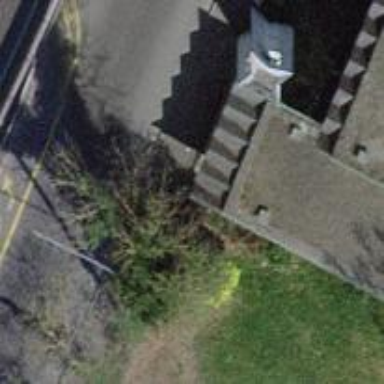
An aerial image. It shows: View of roof of building.